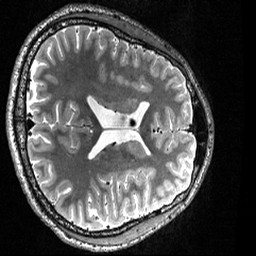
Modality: T2w
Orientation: axial
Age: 20
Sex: male
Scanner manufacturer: siemens
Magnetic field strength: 3 T
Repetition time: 3.2 s
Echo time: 0.56 s